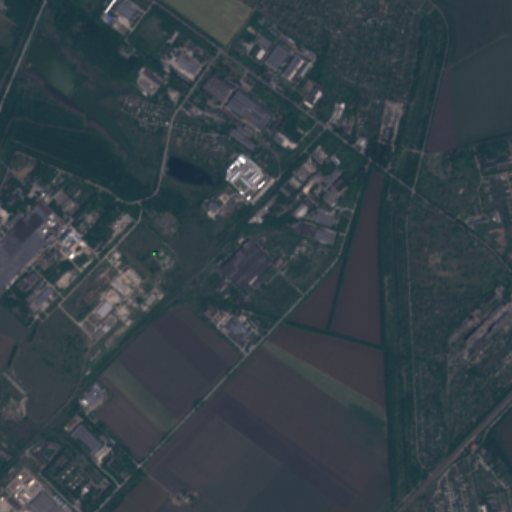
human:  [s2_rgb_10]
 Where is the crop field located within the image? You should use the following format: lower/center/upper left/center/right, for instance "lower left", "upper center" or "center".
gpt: There is no crop field in the image.